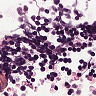
Metastatic tissue present: no